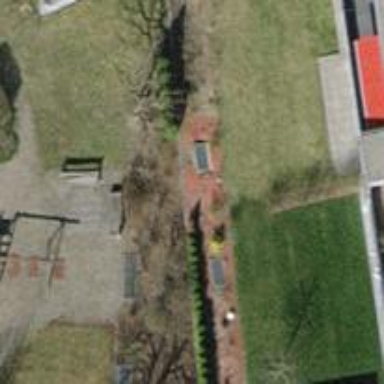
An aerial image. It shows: Playground area for leisure land.